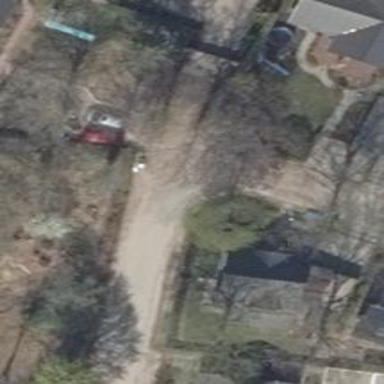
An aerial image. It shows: Driveway leading to service road.